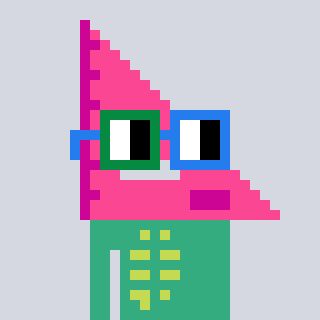
a pixel art character with square green and blue glasses, a squadron ruler-shaped head and a teal-colored body on a cool background